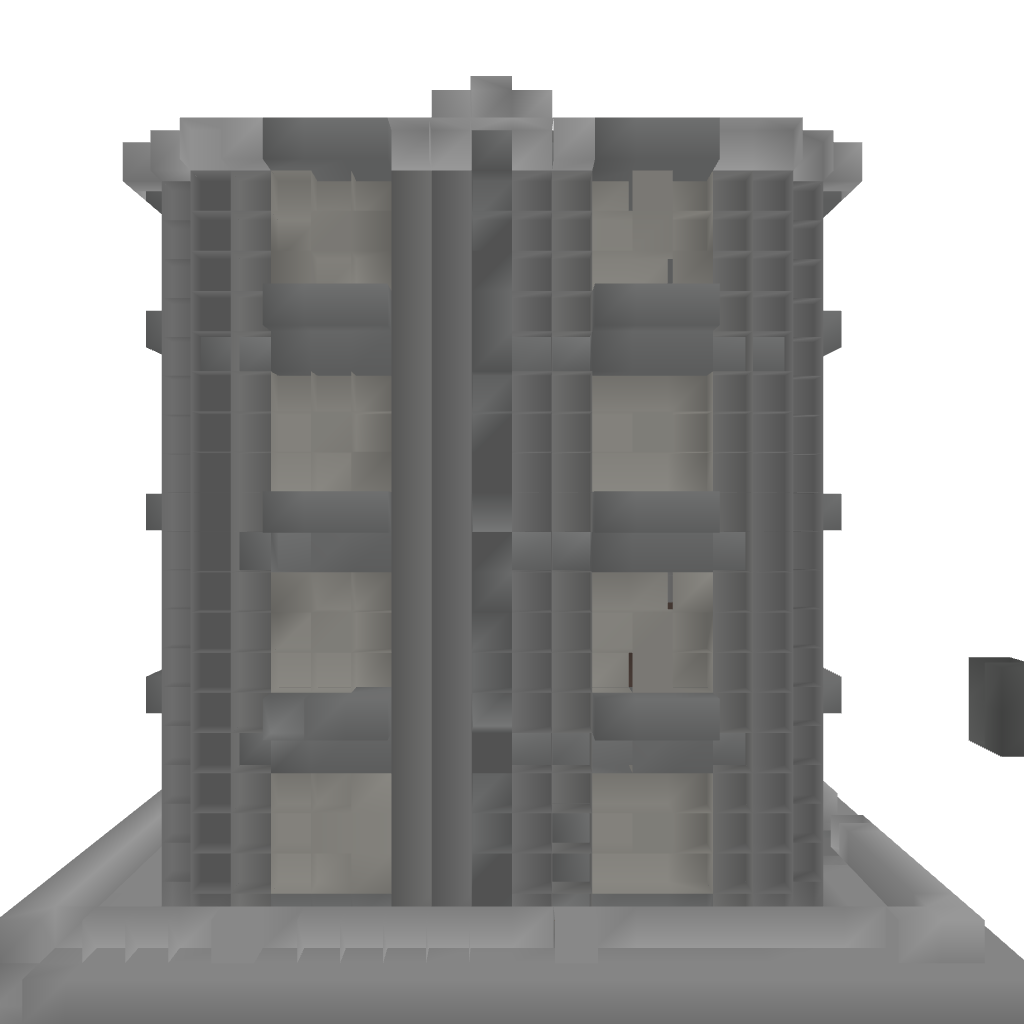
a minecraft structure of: Shop [Schematic]